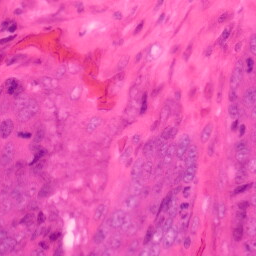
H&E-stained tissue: Colon